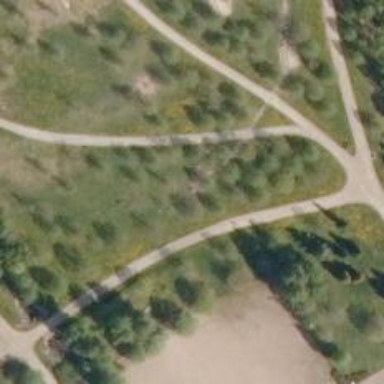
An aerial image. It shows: Disc golf basket.